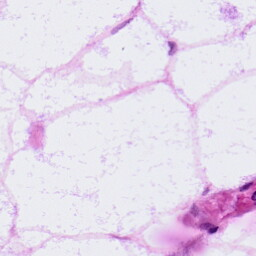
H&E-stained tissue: LymphNode